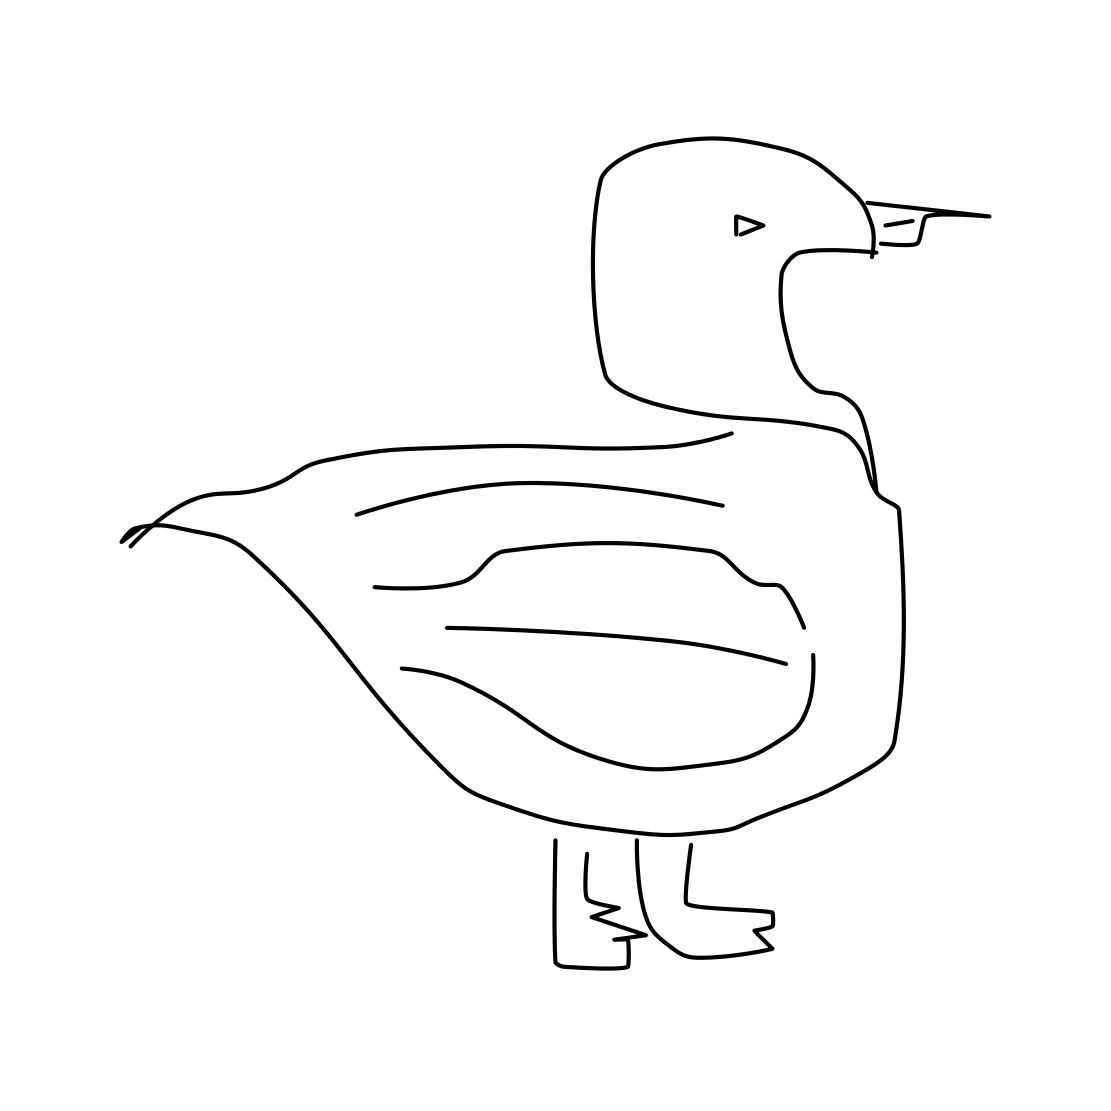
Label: duck